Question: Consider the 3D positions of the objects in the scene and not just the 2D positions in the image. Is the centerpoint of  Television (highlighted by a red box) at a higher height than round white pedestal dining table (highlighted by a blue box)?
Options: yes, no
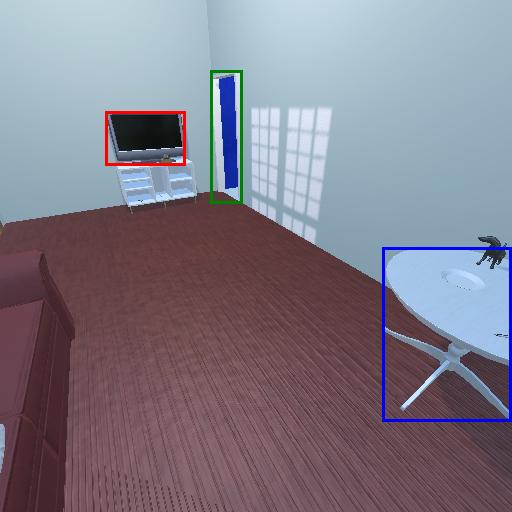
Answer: yes